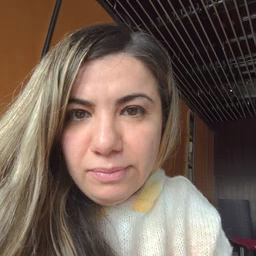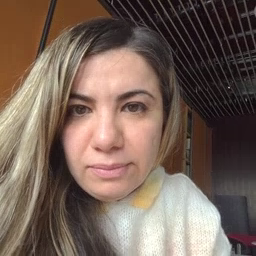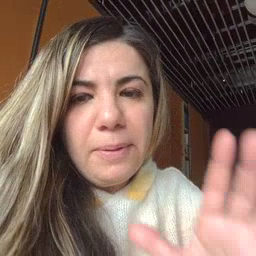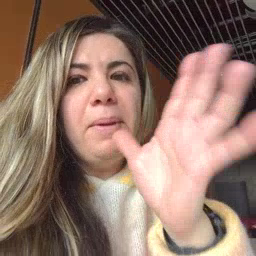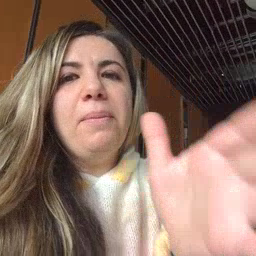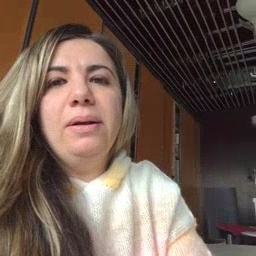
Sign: grandma